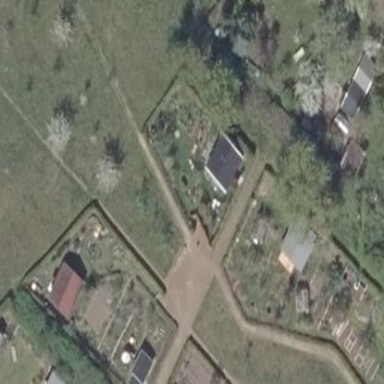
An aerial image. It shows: Plot within allotments.